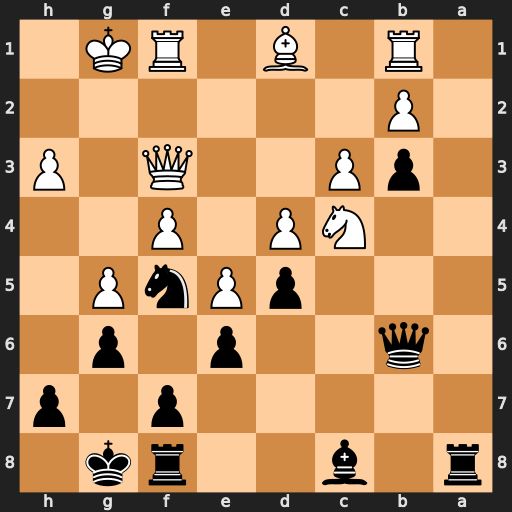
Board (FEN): r1b2rk1/5p1p/1q2p1p1/3pPnP1/2NP1P2/1pP2Q1P/1P6/1R1B1RK1
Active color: b
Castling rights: -
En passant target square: -
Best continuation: dxc4 Qxa8 Bb7 Qa4 Nxd4